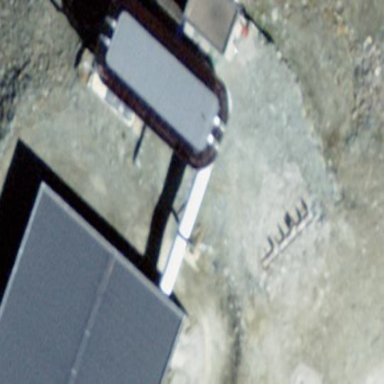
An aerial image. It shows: Building serving as aerialway station.